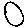
Label: circle